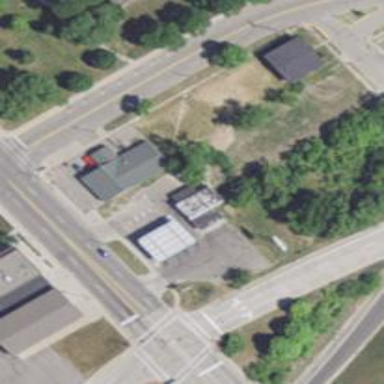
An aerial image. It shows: Convenience shop.